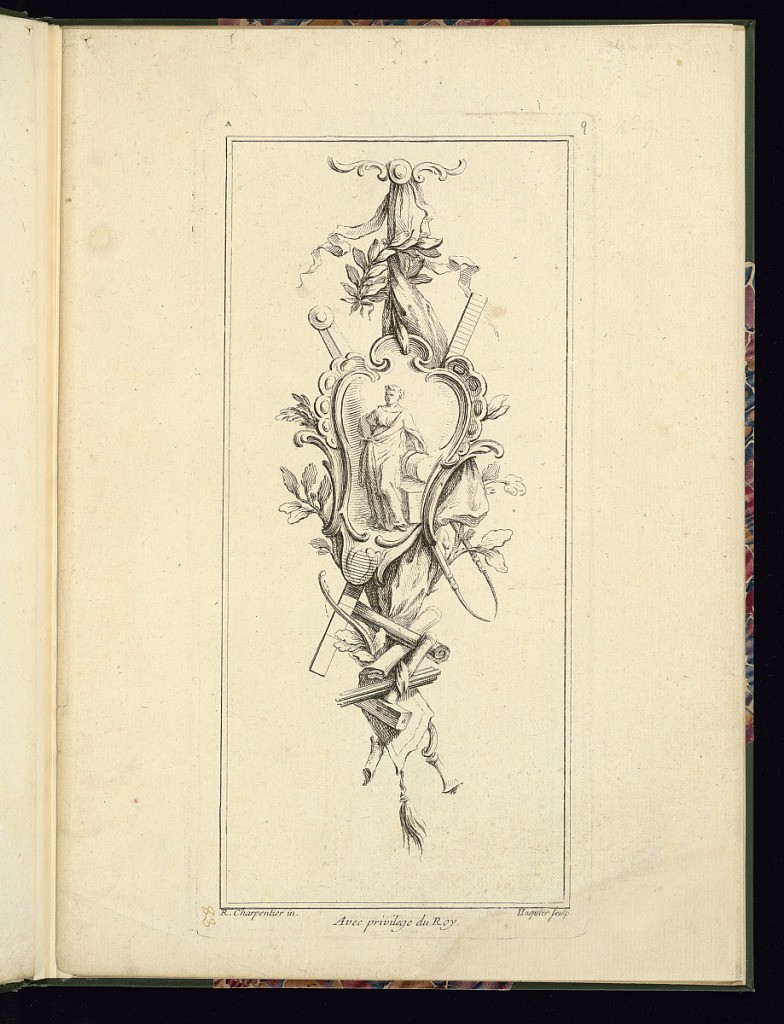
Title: Design for a Pendant Trophy
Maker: René Charpentier, French, 1680 - 1723
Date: ca. 1736
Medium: Etching on laid paper
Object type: Print
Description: A design for an ornamental pendant trophy from a series of twelve plates. The trophy features a central cartouche with a standing figure, intertwined with foliate olive branches, and tools for sculpture, a caliper, paper, rulers, and a hammer, hanging from a tied textile and ribbon. The plate is signed.